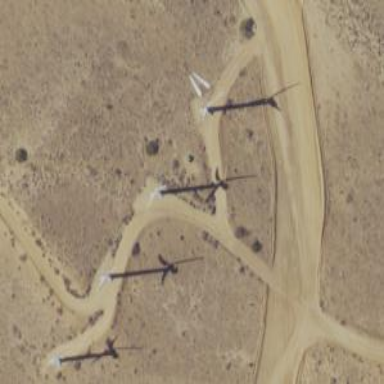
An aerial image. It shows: Wind generator powered by wind turbine.